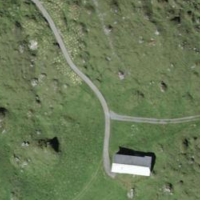
EUNIS habitat code: 23
Species observed at this site:
Gentianella campestris